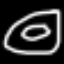
Label: donut